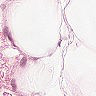
Metastatic tissue present: no